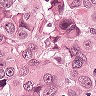
Metastatic tissue present: yes